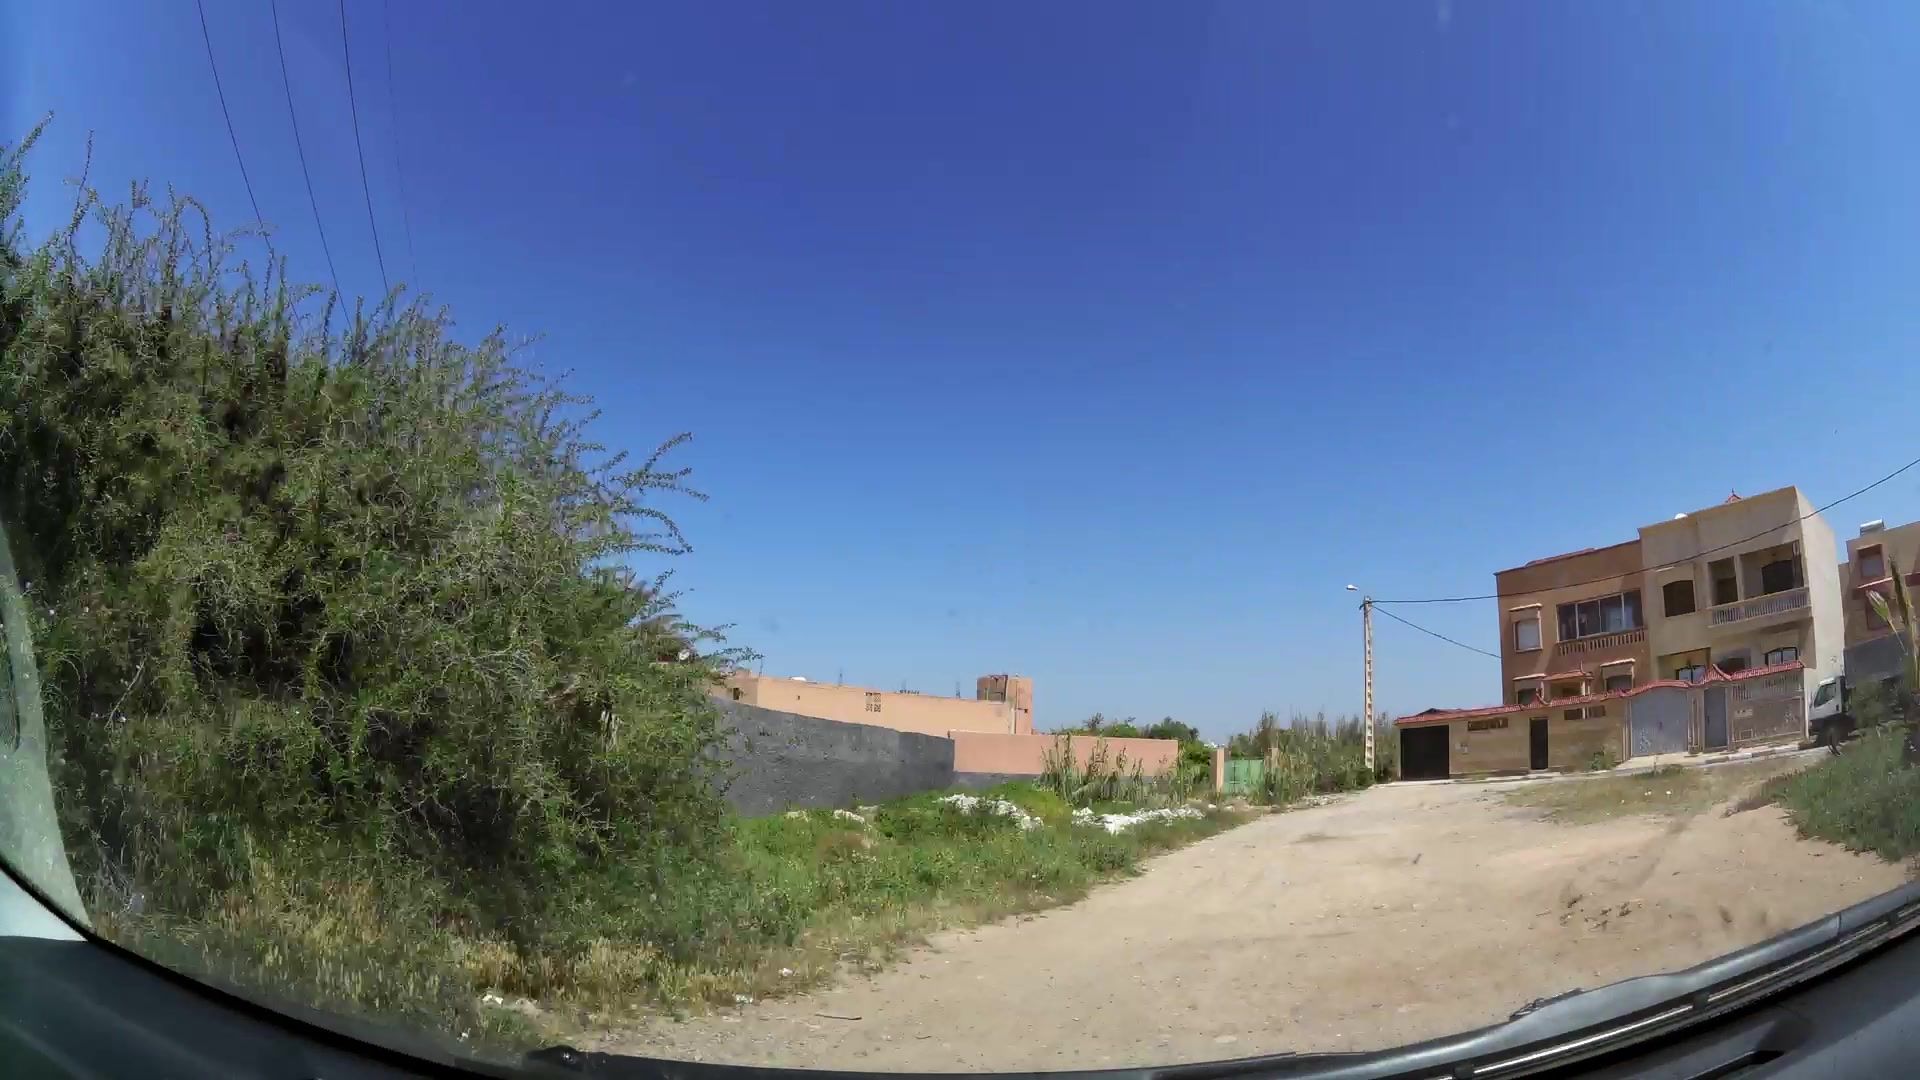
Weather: snowy
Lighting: day
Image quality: good
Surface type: driving surface
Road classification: track, residential
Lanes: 2.0
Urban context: urban centre
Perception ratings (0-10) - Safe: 0.85, Lively: 5.72, Beautiful: 3.71, Boring: 6.08, Depressing: 4.27, Wealthy: 2.8